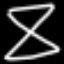
Label: hourglass